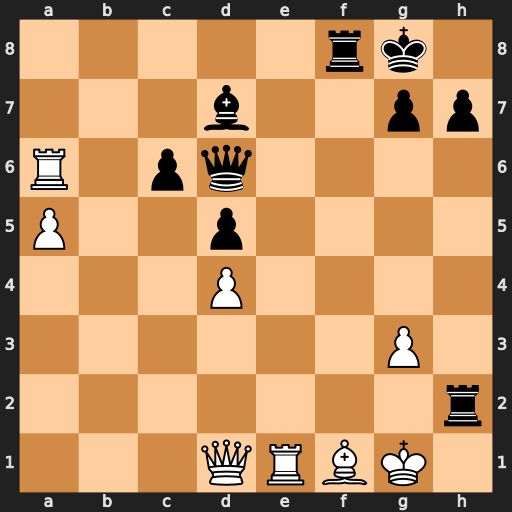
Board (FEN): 5rk1/3b2pp/R1pq4/P2p4/3P4/6P1/7r/3QRBK1
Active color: w
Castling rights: -
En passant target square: -
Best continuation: Kxh2 Qh6+ Kg1